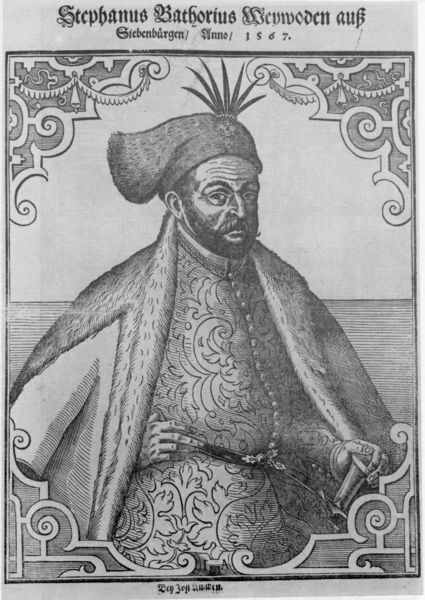
Titel: Bildnis des Stephan Bathori
Künstler: Jost Amman
Institution: (Seriendruck)
Schlagwörter: feder, hand, kopf, mann, umhang, weiß, finger, geste, grau, hut, mund, nase, ohr, profil, schmuck, schwarz, stirn, blick, gürtel, ornament, bart, jacke, kappe, mütze, schnurrbart, augen, falten, federn, gesicht, pelz, rahmen, vollbart, bildnis, hände, portrait, porträt, horizont, gewand, mantel, pose, reich, adel, pflanze, augenbrauen, brosche, ranken, fell, schrift, grafik, graphik, könig, dick, inschrift, brauen, ornamente, palmwedel, bauch, knöpfe, knopfleiste, name, orient, orientalisch, rechteck, druck, radierung, stich, titel, hakennase, schwarzweiß, schwert, buchstaben, herrscher, brokat, girlanden, ecken, knauf, schnörkel, voluten, repräsentation, büschel, russe, ornamentik, kupferstich, cape, turban, sultan, brockat, prächtig, stephanus, feist, eingefasst, ktagen, stahlstich, balkan, siebenbürgen, bathorius, herrascher, wojewode, schwertknauf, 1567, 16.jahrhundert, nach rechts gewendet, stephan bathory, dreiviertelsicht